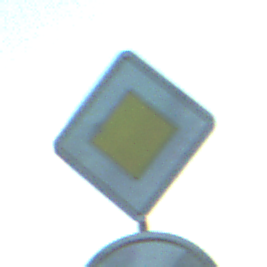
Verkehrszeichen: Vorfahrtsstrasse
Zusatzzeichen unten: EndeGeschwindigkeit70
Umgebung: Outdoor, RoadRail
Tageszeit: SunriseSunset
Wetter: PartlyCloudy
Licht: Natural
Jahreszeit: NotSpecified
Kontrast: HighContrast